Question: Every time I want to use the Publishing Queue, I have to change User to myself then show the tasks. Tridion knows who I am, so why can't the form automatically display with my name selected?

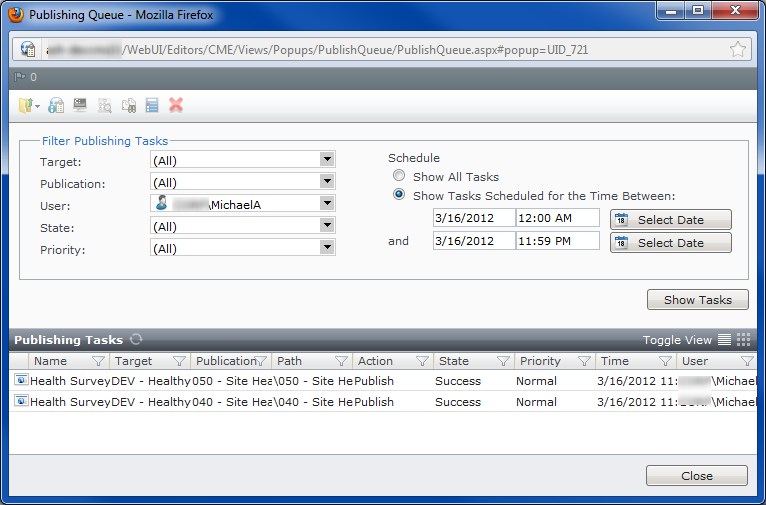
Answer: This is a defect in SDL Tridion 2011 GA (I believe it worked in most versions of R5 and Tridion 2009). It is fixed in SDL Tridion 2011 SP1, so you best bet is to upgrade to the latest release.